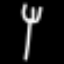
Label: fork